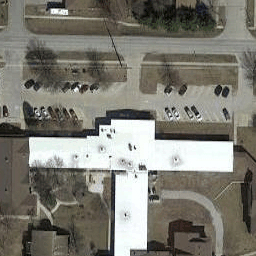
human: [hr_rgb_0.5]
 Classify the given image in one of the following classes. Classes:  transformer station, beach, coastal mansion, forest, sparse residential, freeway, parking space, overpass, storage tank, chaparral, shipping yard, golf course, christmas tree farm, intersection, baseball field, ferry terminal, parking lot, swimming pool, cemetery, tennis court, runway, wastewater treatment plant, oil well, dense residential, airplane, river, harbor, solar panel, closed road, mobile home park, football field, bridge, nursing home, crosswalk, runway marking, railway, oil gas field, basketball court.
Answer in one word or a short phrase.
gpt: nursing home